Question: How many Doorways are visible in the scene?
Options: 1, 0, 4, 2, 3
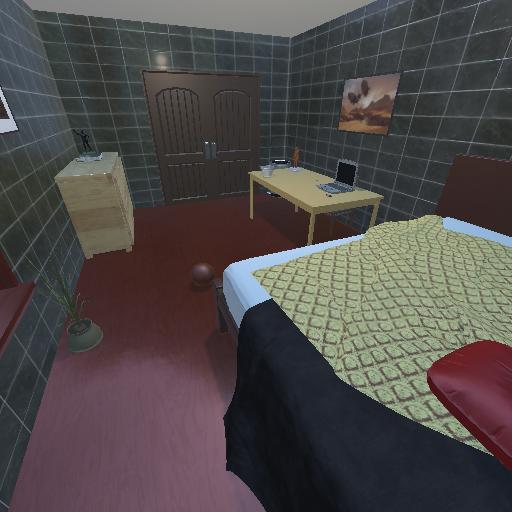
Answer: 1